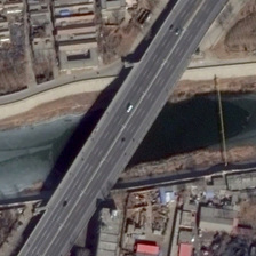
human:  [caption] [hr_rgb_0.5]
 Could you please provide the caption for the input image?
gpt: There are many buildings on both sides of this two-way bridge.

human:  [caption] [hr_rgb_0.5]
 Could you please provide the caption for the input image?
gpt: There are many buildings on both sides of the two-way bridge.

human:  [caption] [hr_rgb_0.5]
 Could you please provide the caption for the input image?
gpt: A wide two-way six-wire bridge connects the two sides.

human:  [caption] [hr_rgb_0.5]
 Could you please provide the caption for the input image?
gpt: A wide two-way six-lane bridge connects the two sides.

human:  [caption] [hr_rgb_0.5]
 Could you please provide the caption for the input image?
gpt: There are many buildings on both sides of the two-way bridge.